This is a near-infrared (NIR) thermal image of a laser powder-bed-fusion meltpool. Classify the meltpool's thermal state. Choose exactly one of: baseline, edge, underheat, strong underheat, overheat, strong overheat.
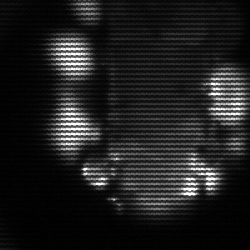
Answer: strong underheat